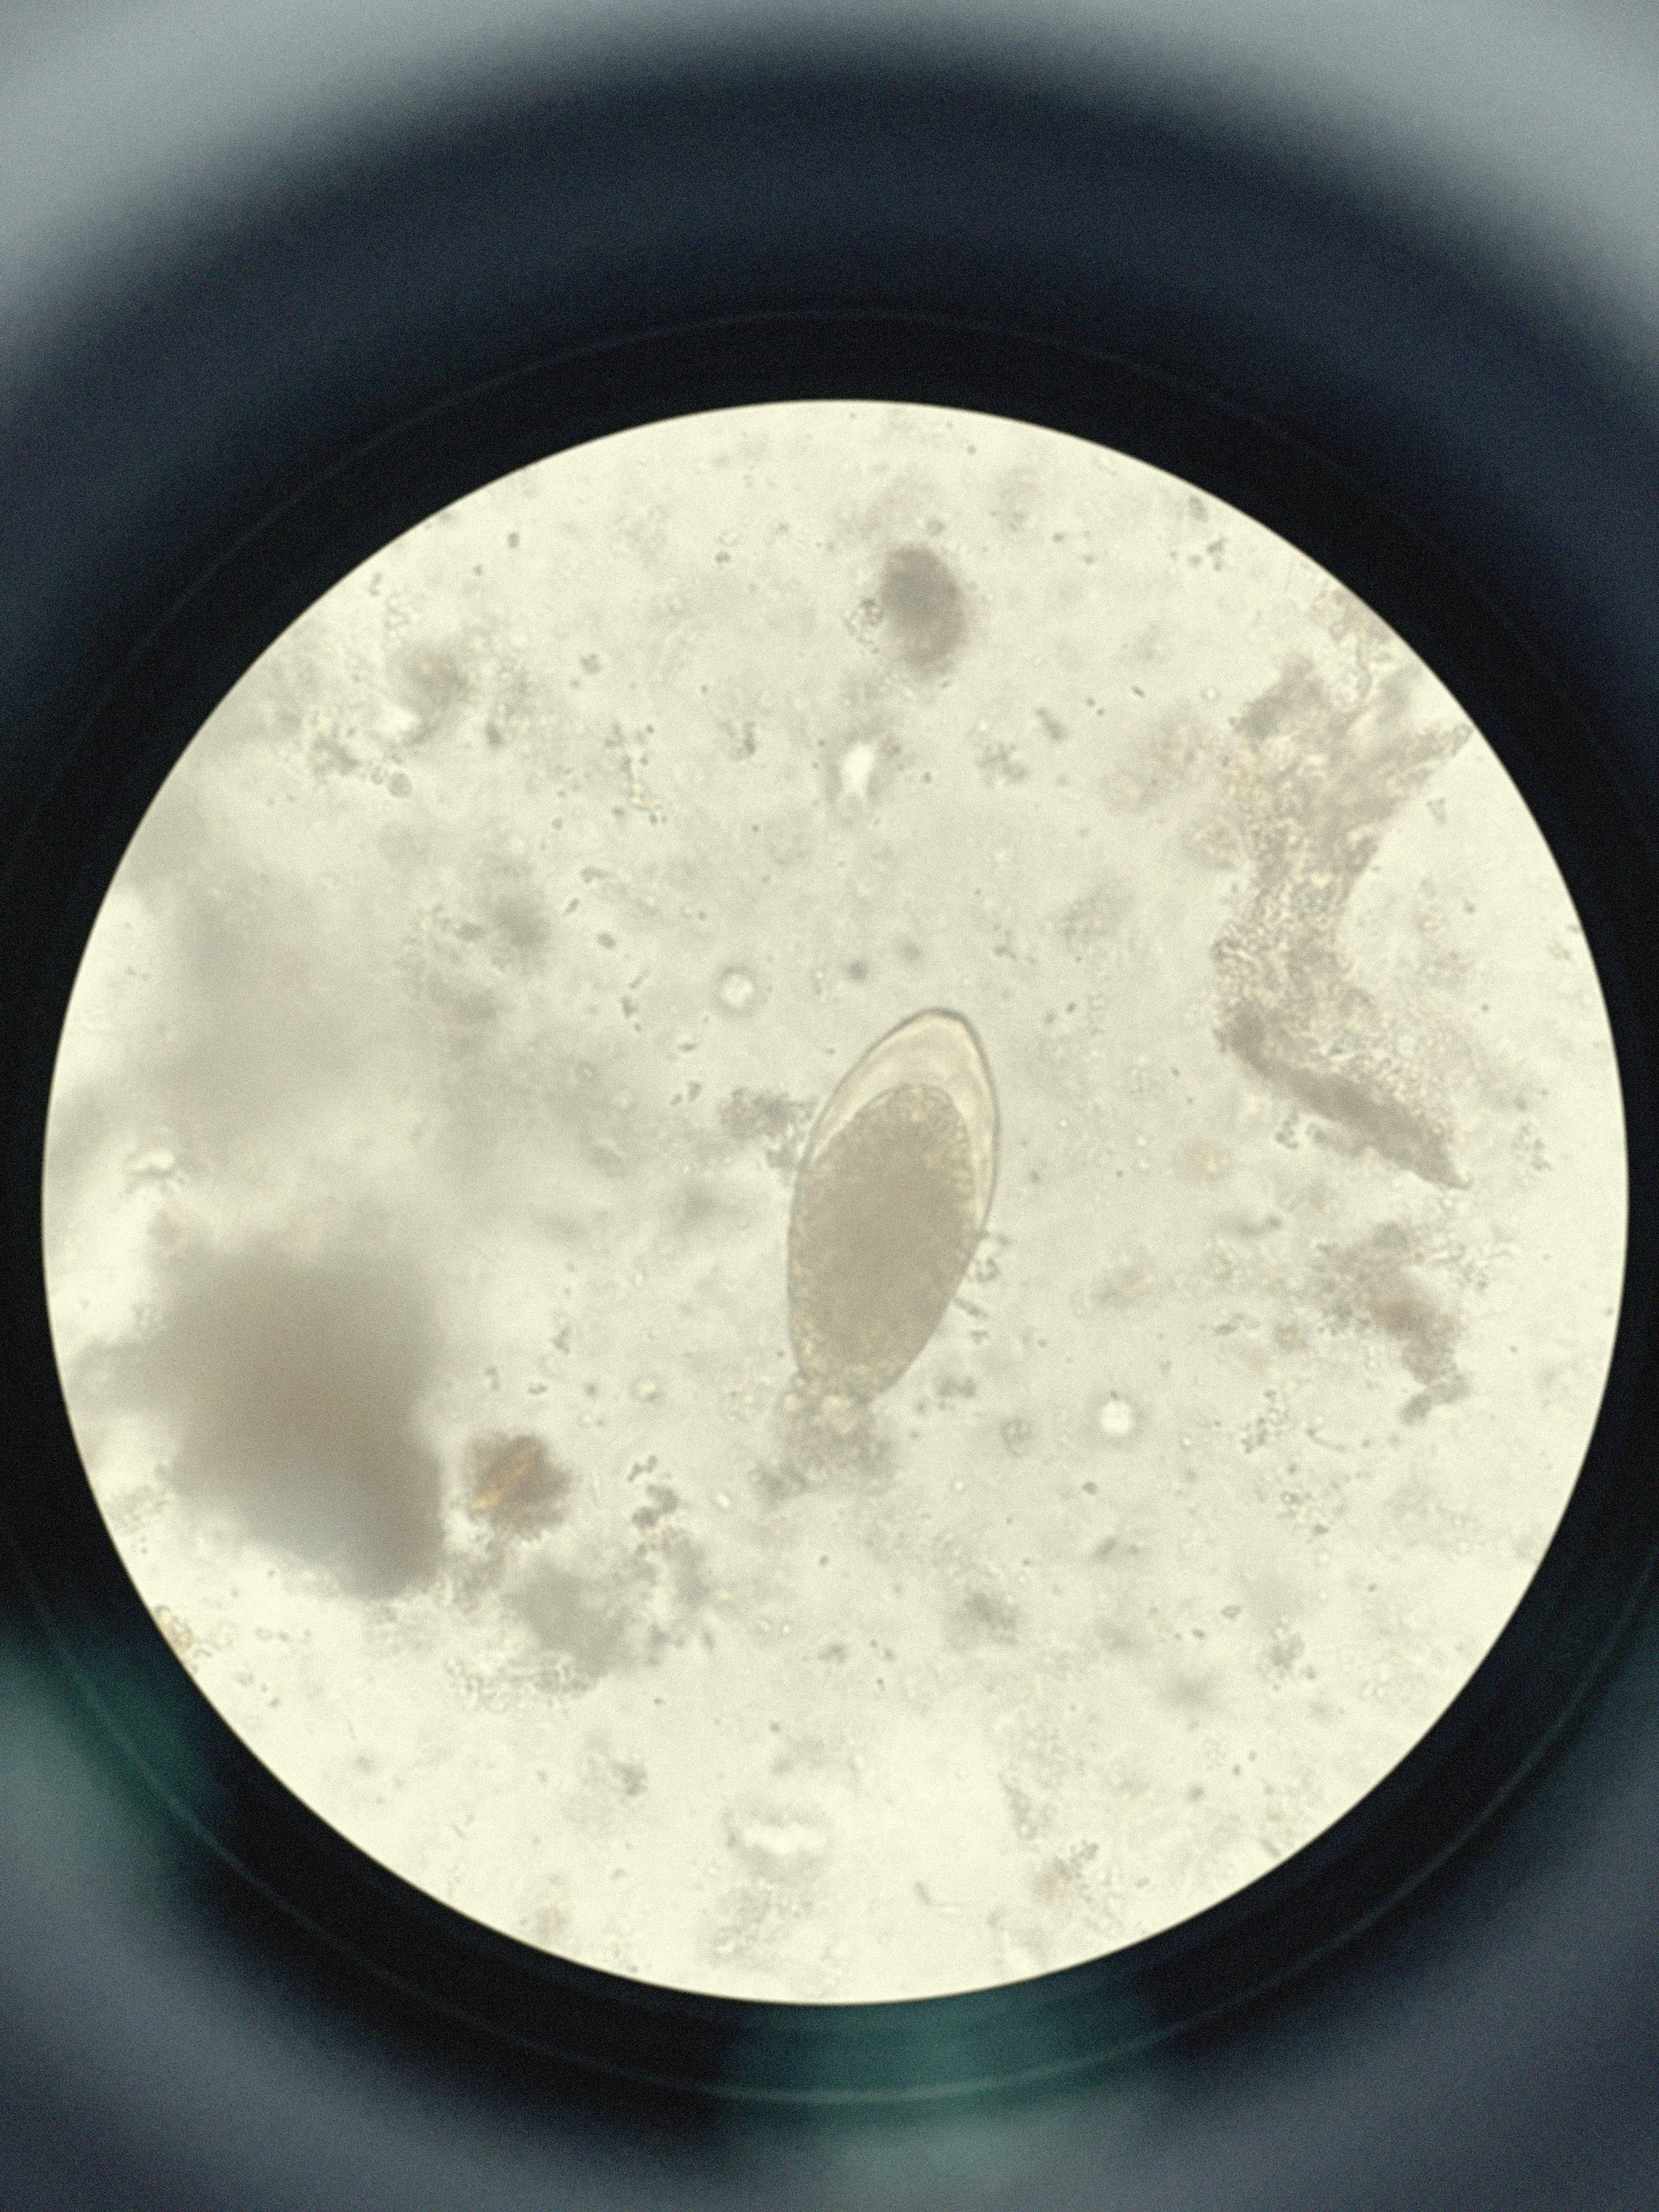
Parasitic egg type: Fasciolopsis buski